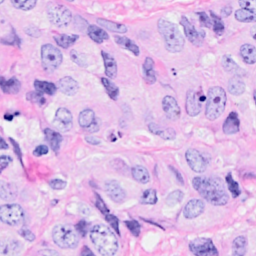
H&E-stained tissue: Breast